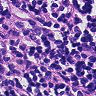
Metastatic tissue present: yes